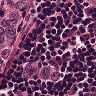
Metastatic tissue present: yes